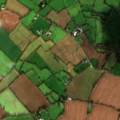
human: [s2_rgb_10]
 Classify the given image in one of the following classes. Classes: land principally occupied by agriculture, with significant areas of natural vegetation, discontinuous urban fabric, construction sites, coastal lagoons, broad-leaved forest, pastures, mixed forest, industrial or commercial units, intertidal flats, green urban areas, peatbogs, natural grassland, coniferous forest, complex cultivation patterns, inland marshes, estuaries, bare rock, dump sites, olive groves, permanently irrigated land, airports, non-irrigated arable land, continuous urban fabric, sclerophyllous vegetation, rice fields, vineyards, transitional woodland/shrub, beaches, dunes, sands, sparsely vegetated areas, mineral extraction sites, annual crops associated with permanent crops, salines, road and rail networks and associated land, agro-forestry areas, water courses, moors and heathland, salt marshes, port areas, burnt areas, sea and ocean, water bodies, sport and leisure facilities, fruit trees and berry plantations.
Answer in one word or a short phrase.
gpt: non-irrigated arable land, pastures